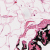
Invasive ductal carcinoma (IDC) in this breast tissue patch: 0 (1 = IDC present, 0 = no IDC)